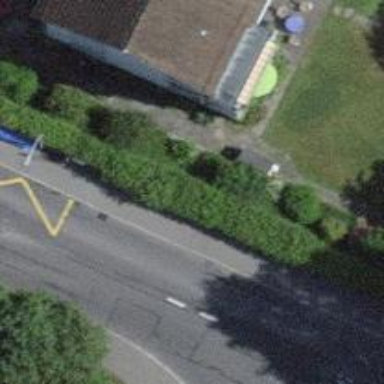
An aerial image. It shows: Kerb serving as barrier.